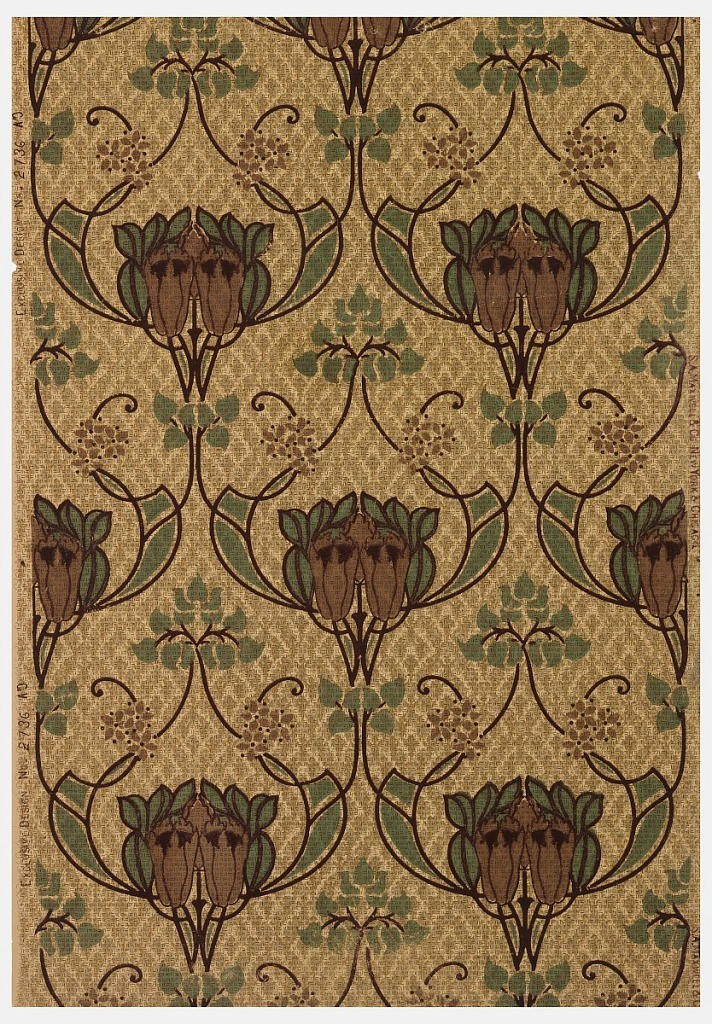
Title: Sidewall - sample
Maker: S.A. Maxwell & Co.
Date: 1907–08
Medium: Machine-printed
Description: Art nouveau design; rows of large-scale flowers, connected by foliage. Printed in brown and green on patterned tan ground.